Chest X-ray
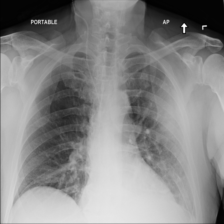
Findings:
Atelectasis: negative
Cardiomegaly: negative
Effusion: negative
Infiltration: negative
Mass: negative
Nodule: negative
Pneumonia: negative
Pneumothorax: negative
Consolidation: negative
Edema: negative
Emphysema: negative
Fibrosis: negative
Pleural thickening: negative
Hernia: negative